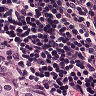
Metastatic tissue present: yes